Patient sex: F
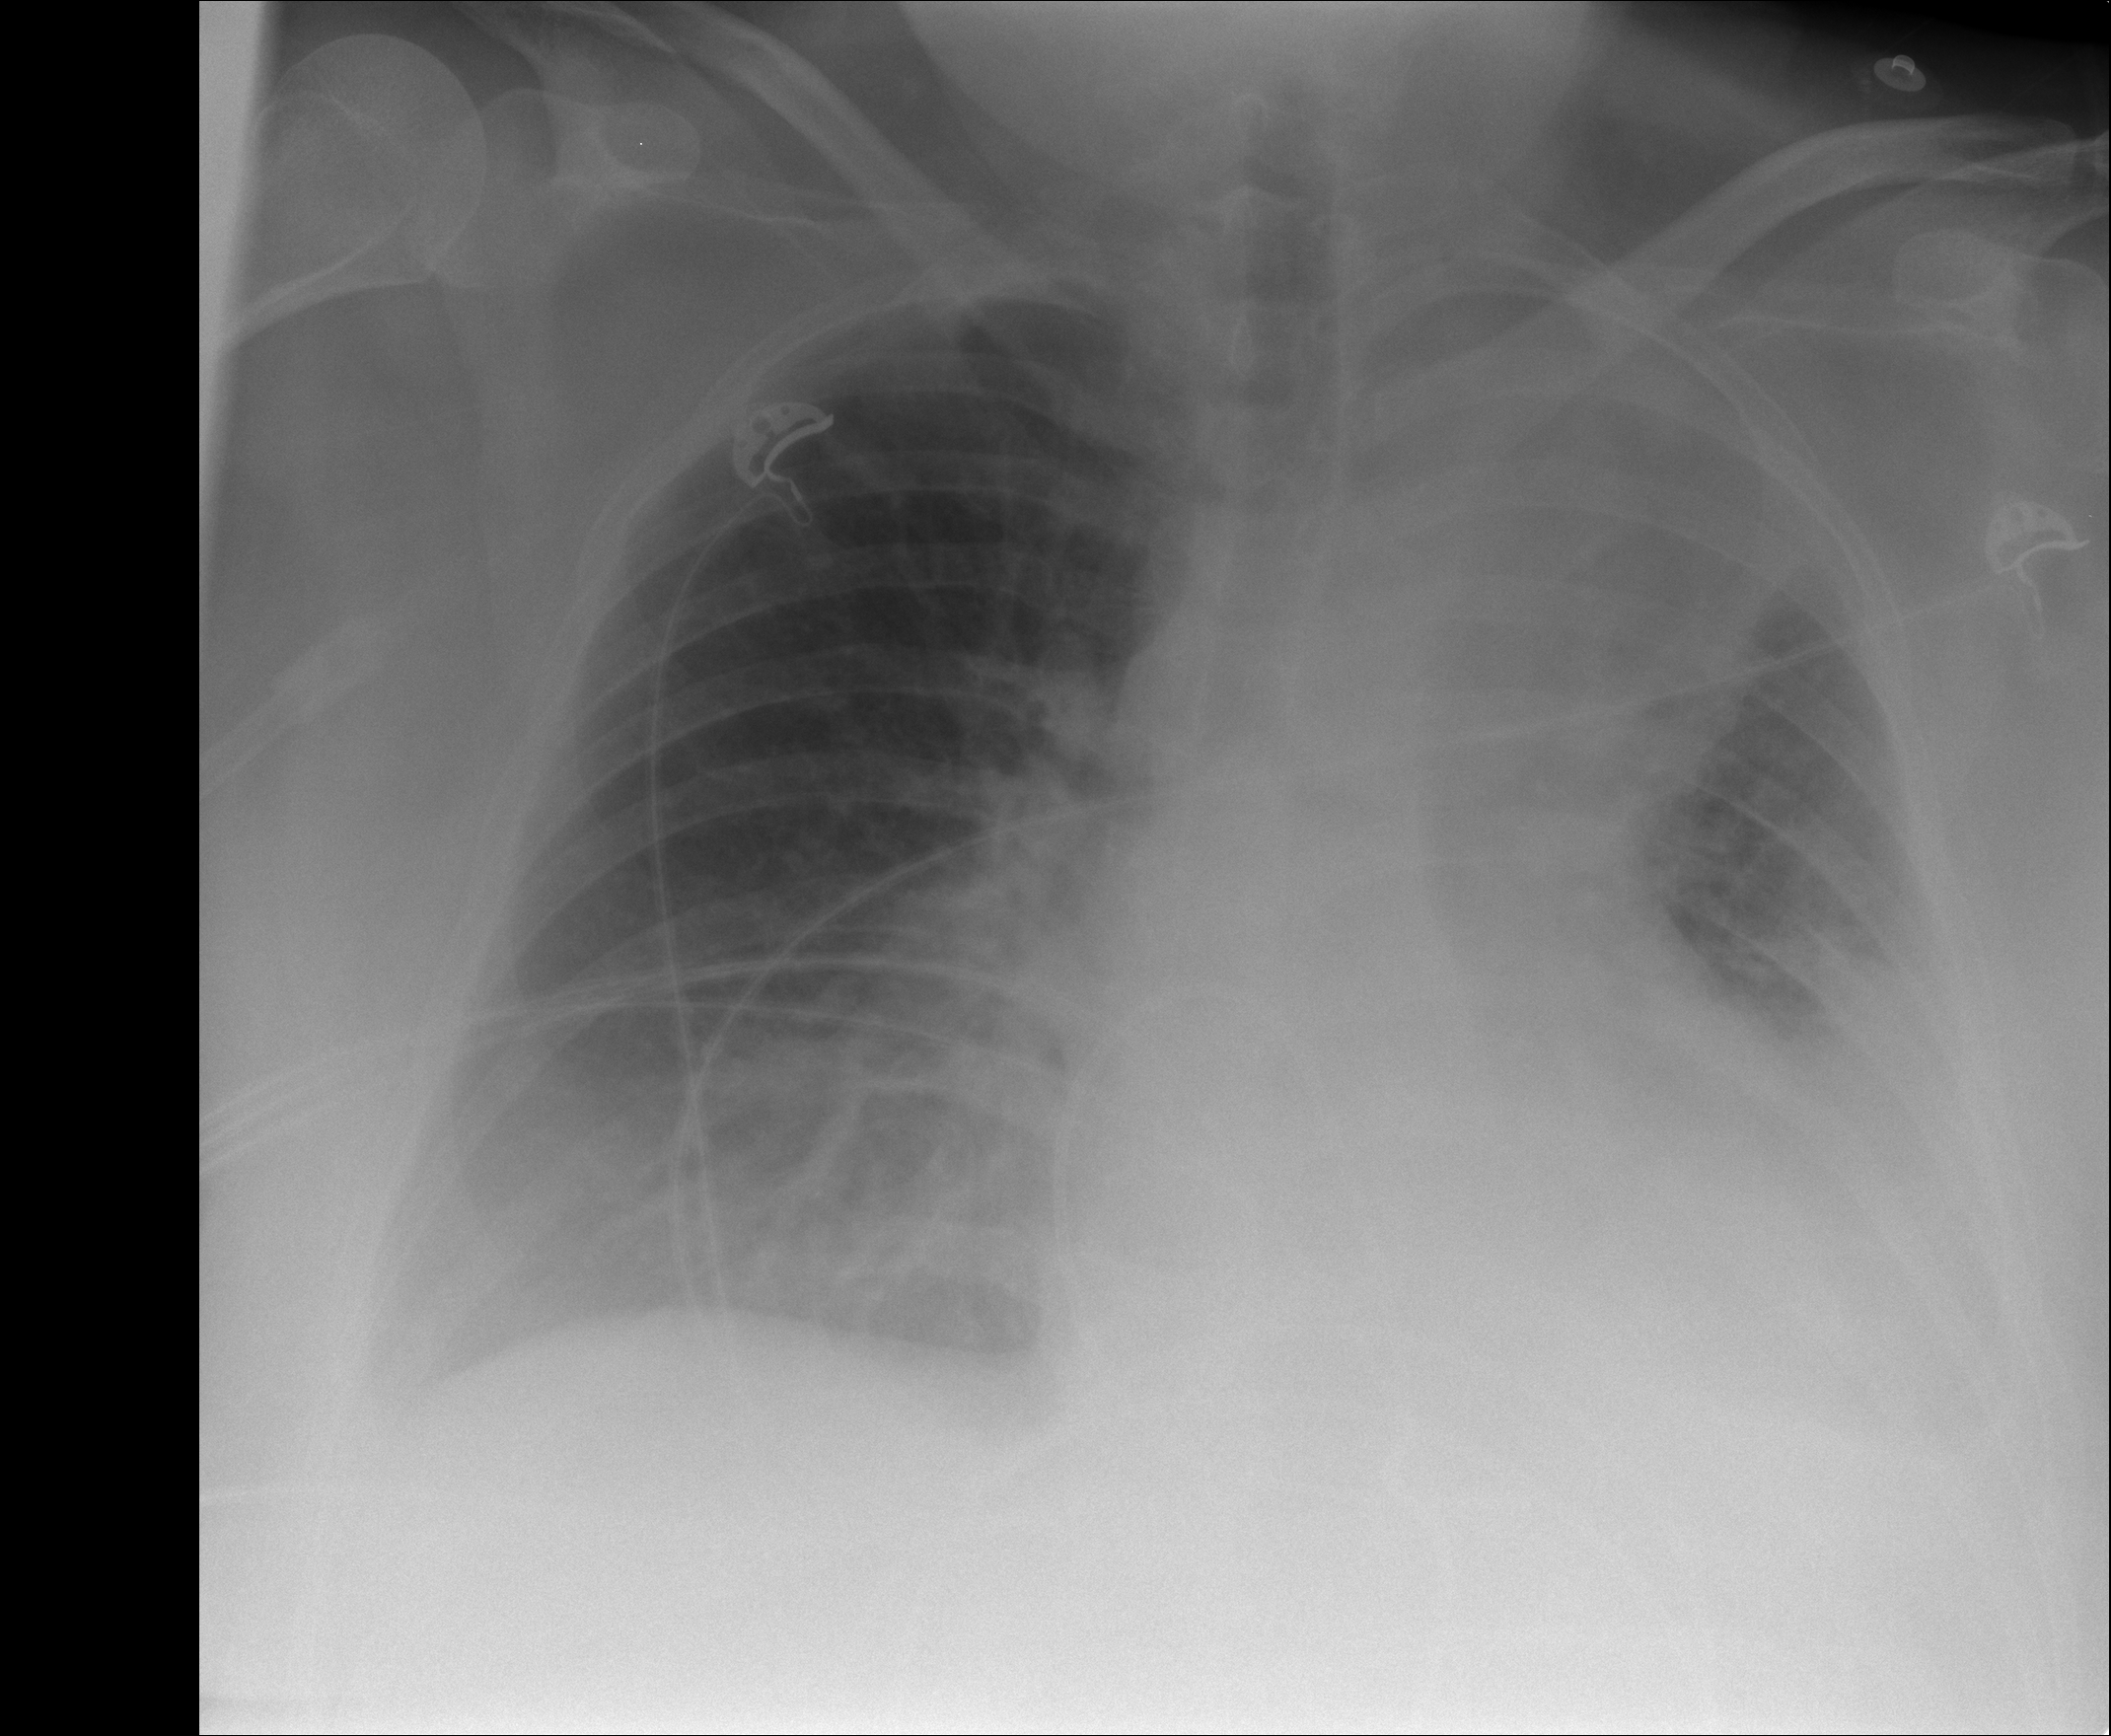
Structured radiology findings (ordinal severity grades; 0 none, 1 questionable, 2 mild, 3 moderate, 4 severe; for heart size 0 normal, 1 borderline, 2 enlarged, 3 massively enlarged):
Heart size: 2
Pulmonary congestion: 1
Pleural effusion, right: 0
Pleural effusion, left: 3
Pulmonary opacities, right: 0
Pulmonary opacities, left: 1
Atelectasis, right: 1
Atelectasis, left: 3